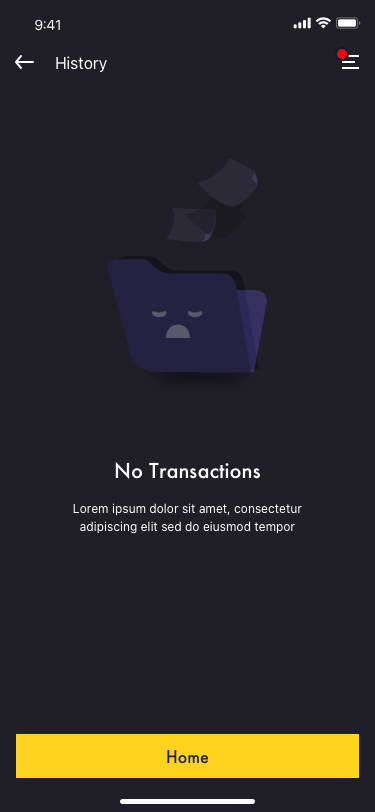
Text in this UI design:
Home
No Transactions
Lorem ipsum dolor sit amet, consectetur adipiscing elit sed do eiusmod tempor
9:41
History